Question: My following code shows no errors, yet does not execute.
'''
package my.project.mil;
import android.content.Context;
import android.content.Intent;
import android.database.sqlite.SQLiteDatabase;
import android.os.Bundle;
import android.view.View;
import android.widget.Button;
import android.widget.EditText;
import android.widget.Toast;
public class Cbdata extends MainActivity {
public String str;
public void onReceive(Context context, Intent intent) {
//---get the CB message passed in---
Bundle bundle = intent.getExtras();
SmsCbMessage[] msgs = null;
str = "";
if (bundle != null) {
//---retrieve the SMS message received---
Object[] pdus = (Object[]) bundle.get("pdus");
msgs = new SmsCbMessage[pdus.length];
for (int i=0; i<msgs.length; i++) {
msgs[i] = SmsCbMessage.createFromPdu((byte[])pdus[i]);
str += "CB " + msgs[i].getGeographicalScope() + msgs[i].getMessageCode() + msgs[i].getMessageIdentifier() + msgs[i].getUpdateNumber();
str += " :";
str += msgs[i].getMessageBody().toString();
str += "
";
}}
}
SQLiteDatabase cd = openOrCreateDatabase("MLIdb", MODE_WORLD_READABLE, null);
Button submit;
Button viewdb;
EditText name;
@Override
public void onCreate(Bundle savedInstanceState)
{
// TODO Auto-generated method stub
super.onCreate(savedInstanceState);
setContentView(R.layout.seventh);
viewdb = (Button) findViewById(R.id.viewdb);
submit = (Button) findViewById(R.id.submit);
name = (EditText) findViewById(R.id.name);
submit.setOnClickListener(new View.OnClickListener()
{
public void onClick(View arg0) {
String locname = name.getText().toString();
if (locname.length()>0)
{
cd.execSQL("CREATE TABLE IF NOT EXITSTS MLITable (CblocationCode INT(10), CblocationName VARCHAR);");
cd.execSQL("INSERT INTO MLITable VALUES (' ',' ');" +str +locname);
Toast.makeText(getBaseContext(), "value successfully entered.", Toast.LENGTH_LONG).show();
}
else
{
Toast.makeText(getBaseContext(), "Please enter the location name, for example 'Home'.", Toast.LENGTH_LONG).show();
}
}
});
cd.close();
viewdb.setOnClickListener(new View.OnClickListener()
{
public void onClick(View arg0) {
// TODO Auto-generated method stub
// here comes the code for viewing the database
}
});
}
}
'''
and my error log looks as follows, I've also checked my manifest and MainActivity files yet no luck.
My code is supposed to collect users cell tower area code and save that on a database with users choice of the name, that databases consists of two attributes one the name of the location which is collected from the user and second the cell broadcast tower information which is been obtained from the onReceive method, individually the onReceive method works fine.
This problem has occurred only when I've integrated database to my code.

Thank you.
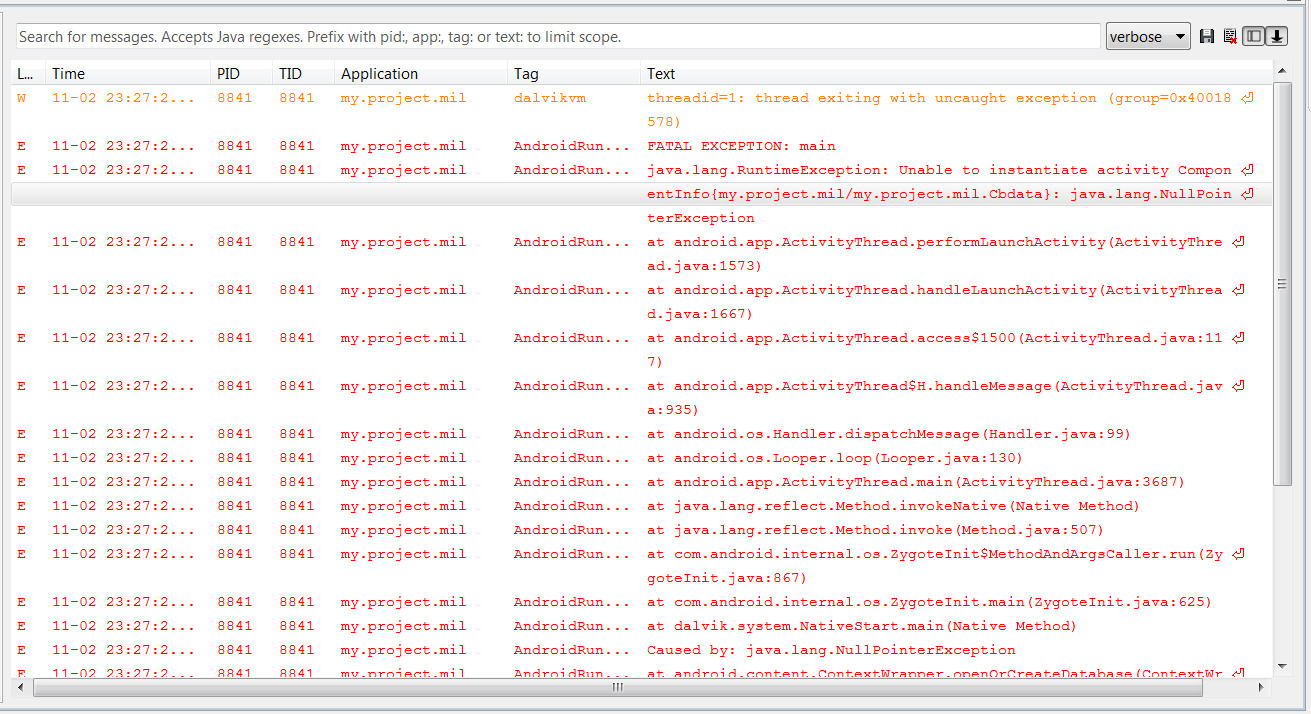
Answer: My Mistakes in the above code,
1. cd not all created, due to wrong method of connecting database.
2. EXISTS misspelled.
3. Wrong method for insert.
The final correct code is,
'''
public class Cbdata extends MainActivity {
public String str;
public void onReceive(Context context, Intent intent) {
//---get the CB message passed in---
Bundle bundle = intent.getExtras();
SmsCbMessage[] msgs = null;
str = "";
if (bundle != null) {
//---retrieve the SMS message received---
Object[] pdus = (Object[]) bundle.get("pdus");
msgs = new SmsCbMessage[pdus.length];
for (int i=0; i<msgs.length; i++) {
msgs[i] = SmsCbMessage.createFromPdu((byte[])pdus[i]);
str += "CB " + msgs[i].getGeographicalScope() + msgs[i].getMessageCode() + msgs[i].getMessageIdentifier() + msgs[i].getUpdateNumber();
str += " :";
str += msgs[i].getMessageBody().toString();
str += "
";
}}
}
Button submit;
Button viewdb;
EditText name;
@Override
public void onCreate(Bundle savedInstanceState)
{
// TODO Auto-generated method stub
super.onCreate(savedInstanceState);
setContentView(R.layout.seventh);
viewdb = (Button) findViewById(R.id.viewdb);
submit = (Button) findViewById(R.id.submit);
name = (EditText) findViewById(R.id.name);
submit.setOnClickListener(new View.OnClickListener()
{
public void onClick(View arg0) {
String locname = name.getText().toString();
if (locname.length()>0)
{
SQLiteDatabase cd = openOrCreateDatabase("mydata", MODE_WORLD_READABLE, null);
cd.execSQL("CREATE TABLE IF NOT EXISTS MLITable (CblocationCode INT(10), CblocationName VARCHAR);");
cd.execSQL("INSERT INTO MLITable VALUES ('"+str+ "','"+locname+ "');");
Toast.makeText(getBaseContext(), "value successfully entered.", Toast.LENGTH_LONG).show();
cd.close();
}
else
{
Toast.makeText(getBaseContext(), "Please enter the location name, for example 'Home'.", Toast.LENGTH_LONG).show();
}
}
});
viewdb.setOnClickListener(new View.OnClickListener()
{
public void onClick(View arg0) {
// TODO Auto-generated method stub
// here comes the code for viewing the database
}
});
}
}
'''